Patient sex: M
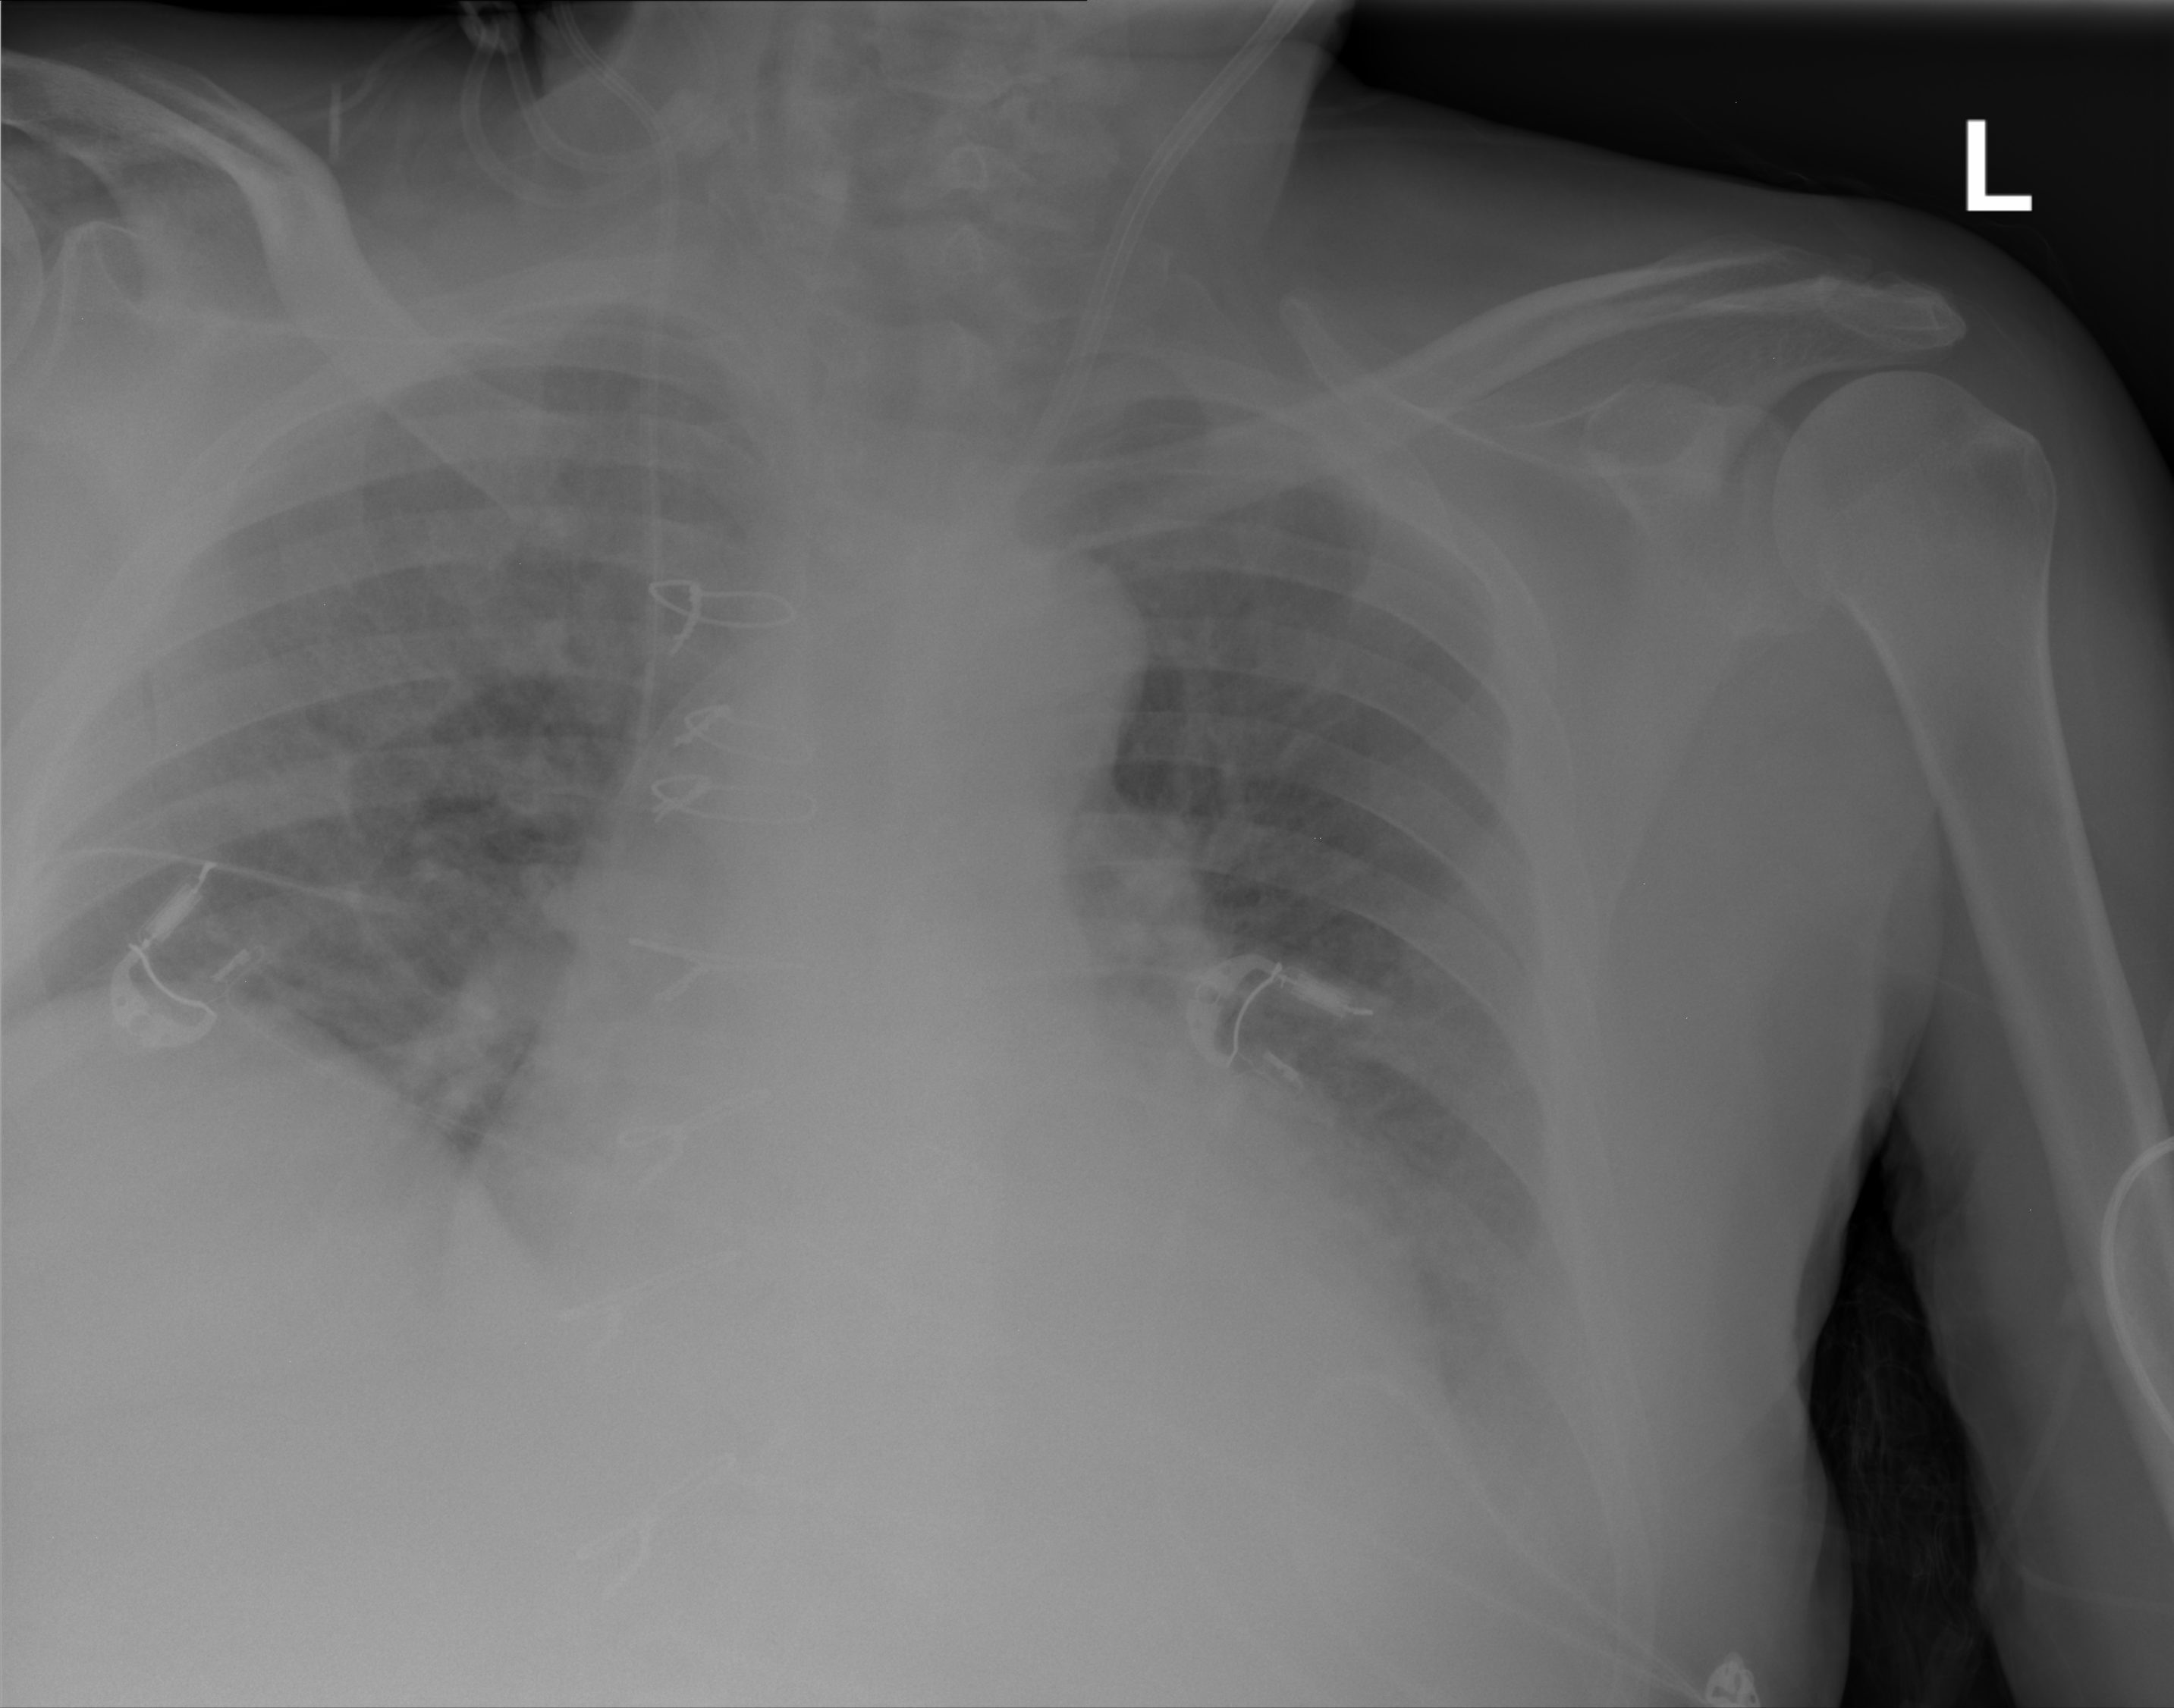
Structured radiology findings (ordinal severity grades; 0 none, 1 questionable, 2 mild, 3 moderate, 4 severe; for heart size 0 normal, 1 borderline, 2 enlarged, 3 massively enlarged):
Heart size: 2
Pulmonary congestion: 2
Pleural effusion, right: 0
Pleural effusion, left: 2
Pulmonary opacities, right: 0
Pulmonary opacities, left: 0
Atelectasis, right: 0
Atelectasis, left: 0